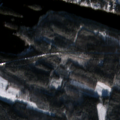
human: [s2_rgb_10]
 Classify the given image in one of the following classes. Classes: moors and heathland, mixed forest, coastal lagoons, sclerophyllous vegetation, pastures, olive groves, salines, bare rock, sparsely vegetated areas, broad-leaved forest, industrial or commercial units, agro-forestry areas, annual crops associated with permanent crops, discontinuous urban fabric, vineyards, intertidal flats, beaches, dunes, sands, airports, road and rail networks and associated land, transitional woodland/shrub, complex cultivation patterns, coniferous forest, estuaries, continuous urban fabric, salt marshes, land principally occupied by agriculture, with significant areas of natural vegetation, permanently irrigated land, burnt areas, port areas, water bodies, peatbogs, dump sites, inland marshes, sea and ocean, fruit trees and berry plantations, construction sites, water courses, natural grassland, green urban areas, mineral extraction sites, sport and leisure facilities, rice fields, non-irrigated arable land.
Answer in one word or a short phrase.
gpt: coniferous forest, mixed forest, water bodies